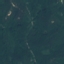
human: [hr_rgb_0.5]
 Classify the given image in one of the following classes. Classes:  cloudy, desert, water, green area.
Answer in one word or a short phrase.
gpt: green area